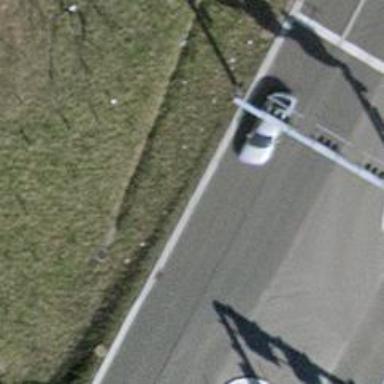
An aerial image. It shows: Asphalt road with secondary link designation.